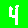
Digit: 4